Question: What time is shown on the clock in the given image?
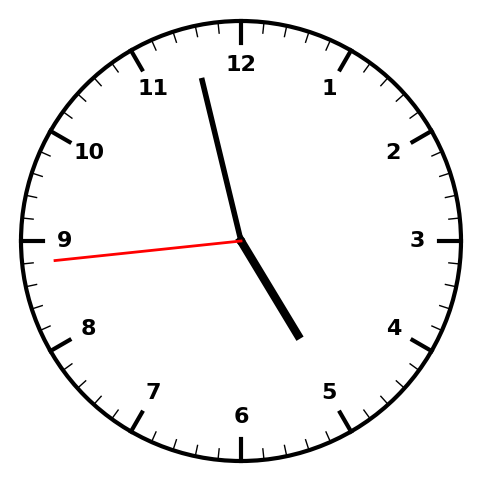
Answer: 04:57:44